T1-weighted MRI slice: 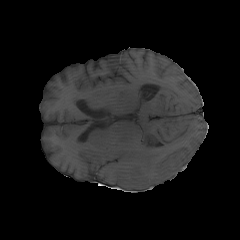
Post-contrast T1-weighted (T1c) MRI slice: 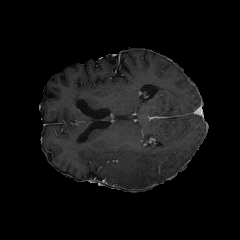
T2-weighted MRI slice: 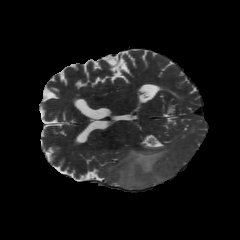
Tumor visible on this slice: yes